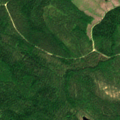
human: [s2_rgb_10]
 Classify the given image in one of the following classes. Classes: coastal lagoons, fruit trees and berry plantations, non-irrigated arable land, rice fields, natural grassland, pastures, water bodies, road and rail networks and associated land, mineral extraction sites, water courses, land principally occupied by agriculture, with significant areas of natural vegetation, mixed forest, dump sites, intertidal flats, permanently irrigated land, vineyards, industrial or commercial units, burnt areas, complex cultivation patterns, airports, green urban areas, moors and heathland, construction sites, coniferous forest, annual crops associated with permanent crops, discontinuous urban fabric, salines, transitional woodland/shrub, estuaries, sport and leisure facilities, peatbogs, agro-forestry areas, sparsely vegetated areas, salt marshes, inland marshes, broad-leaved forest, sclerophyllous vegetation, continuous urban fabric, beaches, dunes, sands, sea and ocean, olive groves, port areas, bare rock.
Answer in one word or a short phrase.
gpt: coniferous forest, mixed forest